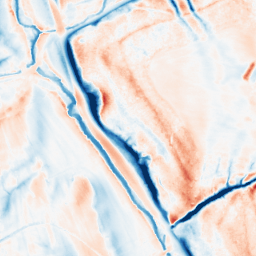
Category: classical
Decomposition family: gaussian_anisotropic
Decomposition parameters: sigma_x: 10
sigma_y: 2
Upsampling method: bilinear
Upsampling parameters: scale: 4
Upsampling scale: 4